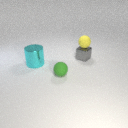
small green rubber sphere in front of small gray metal cube